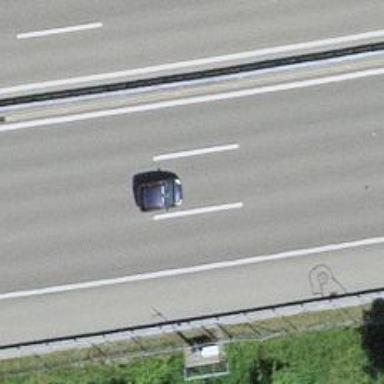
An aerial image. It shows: Asphalt motorway.